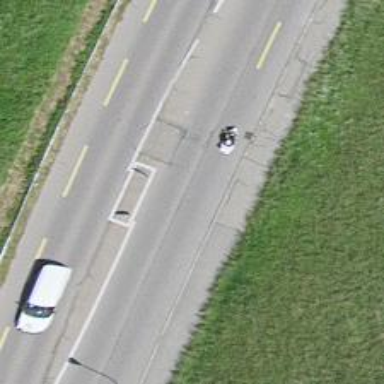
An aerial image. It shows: Asphalt primary highway with advisory cycle lane.